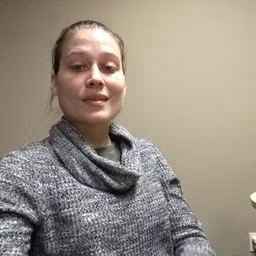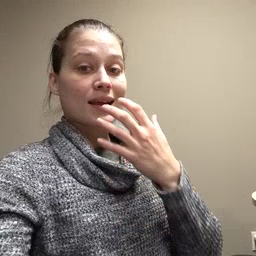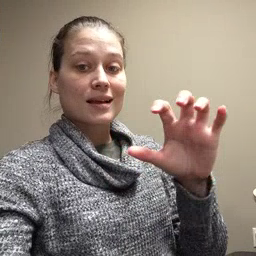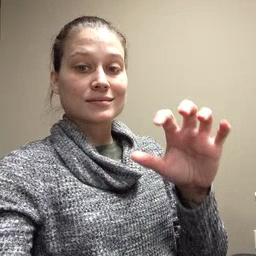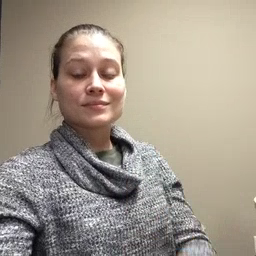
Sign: hot